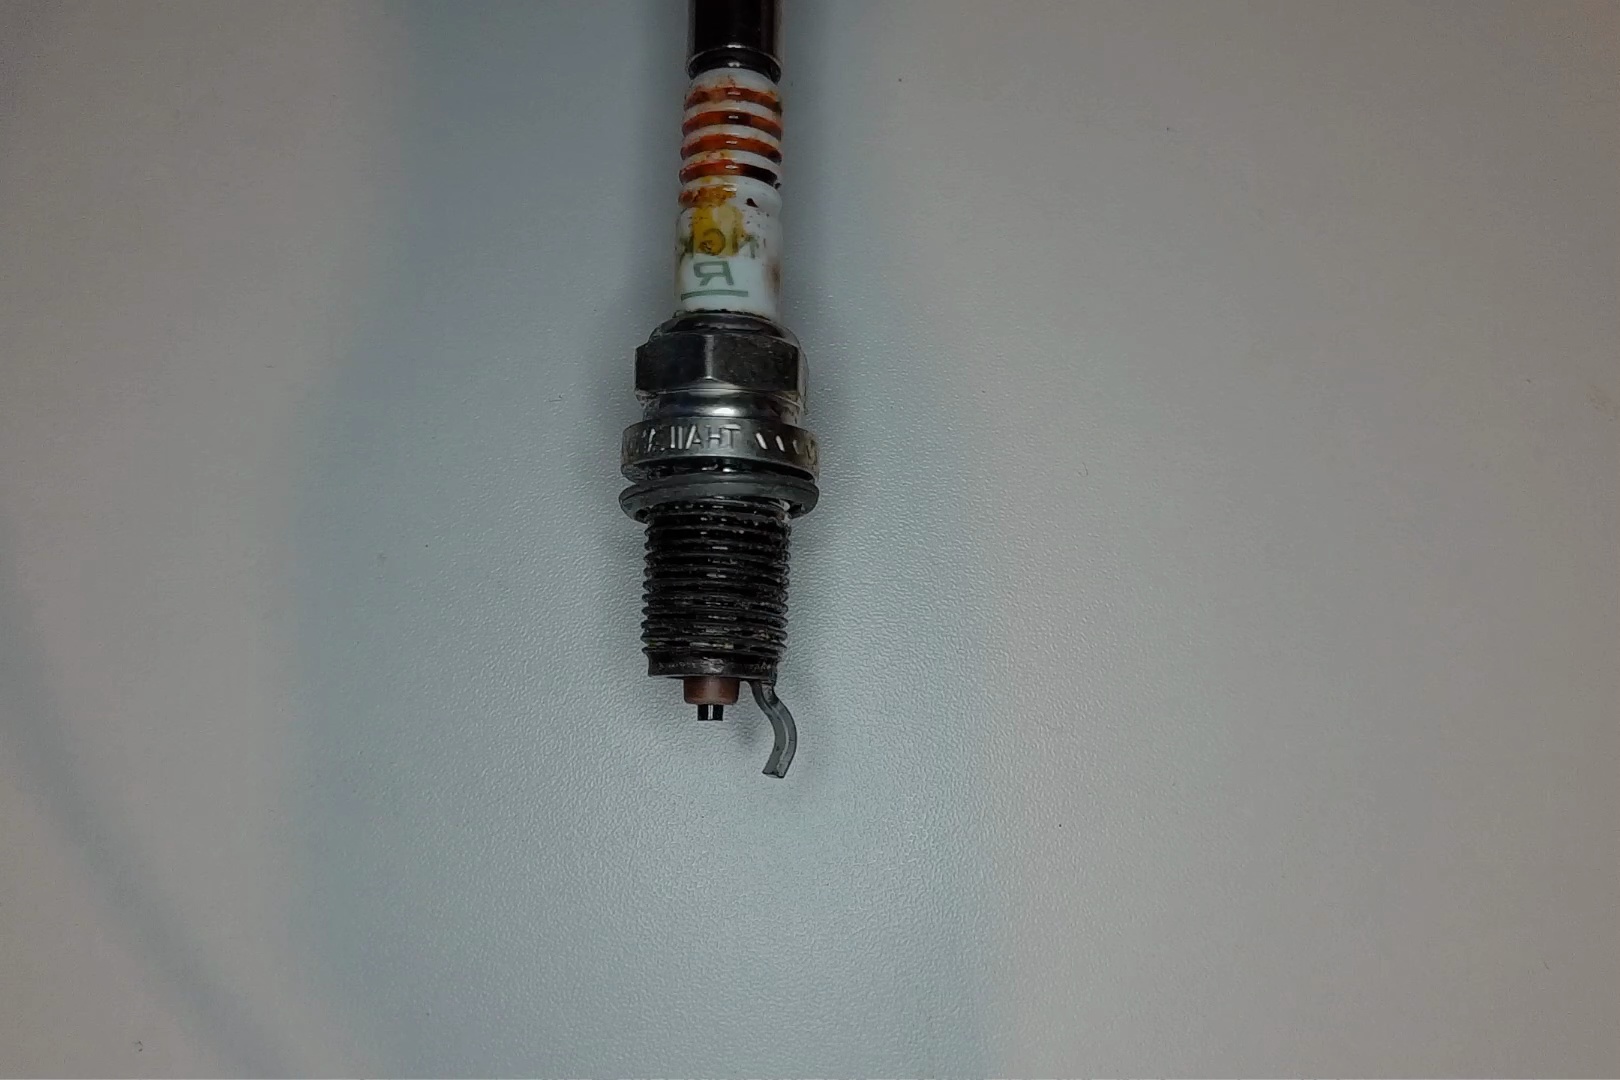
Label: anomaly